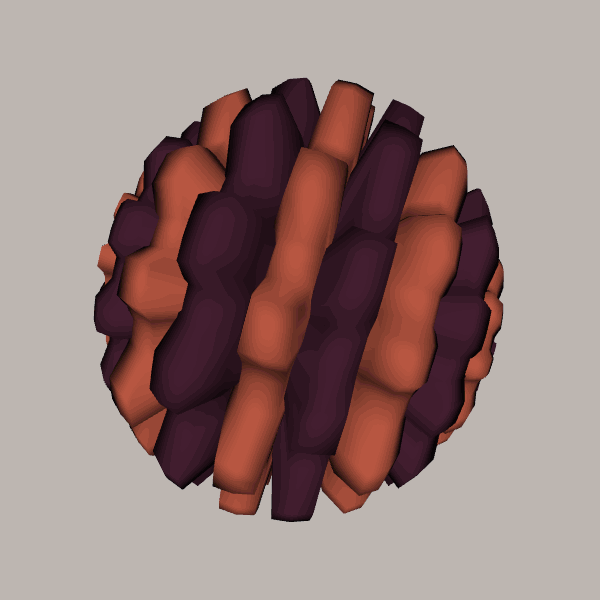
Background: light